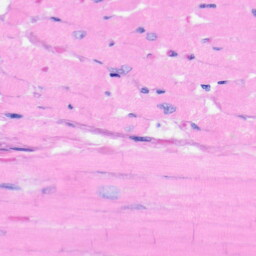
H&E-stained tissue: Heart